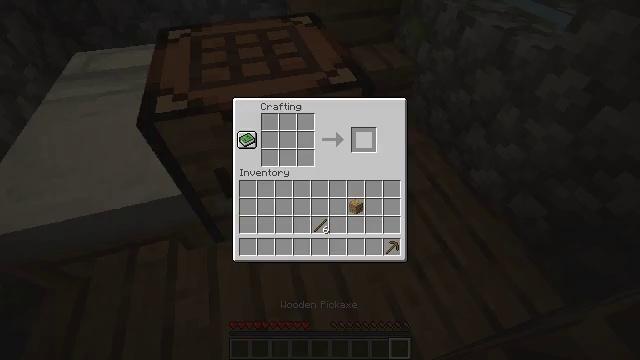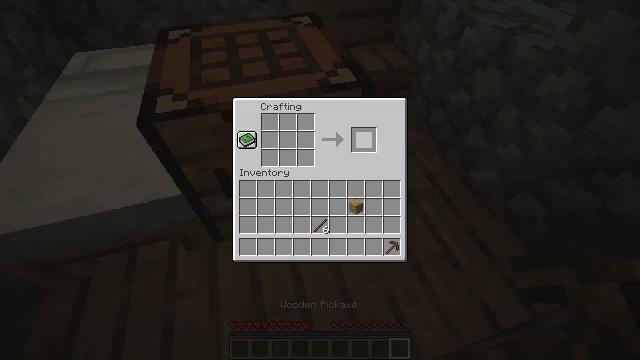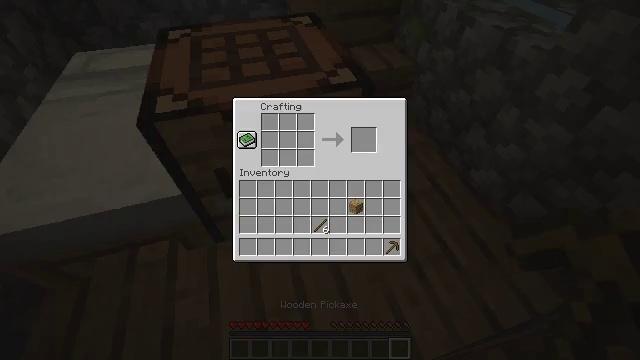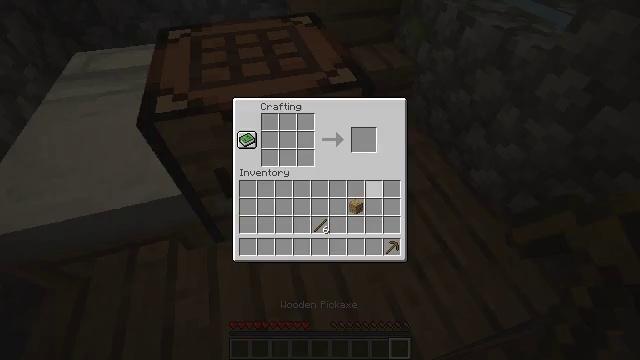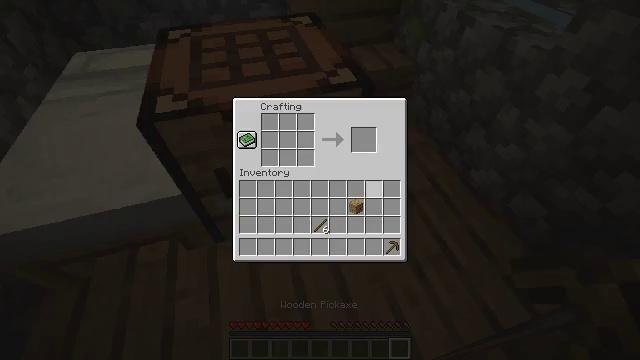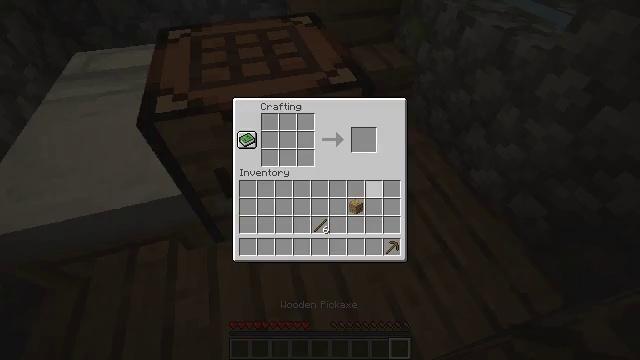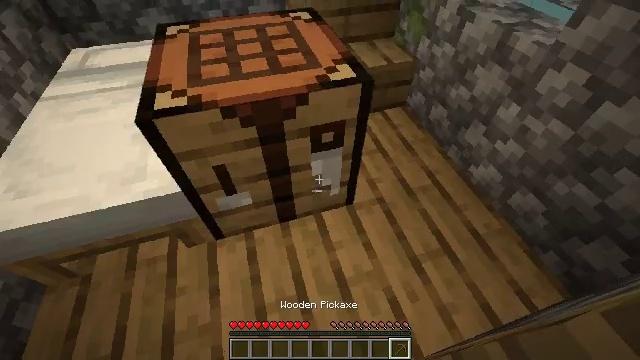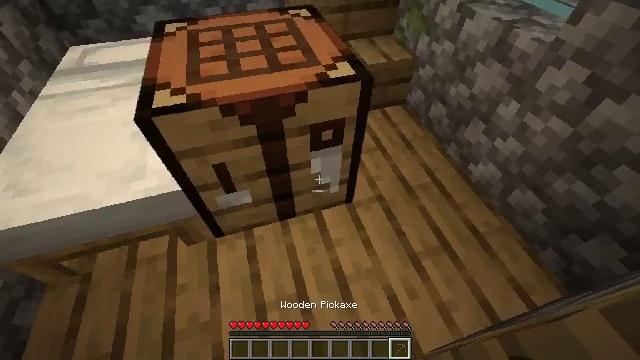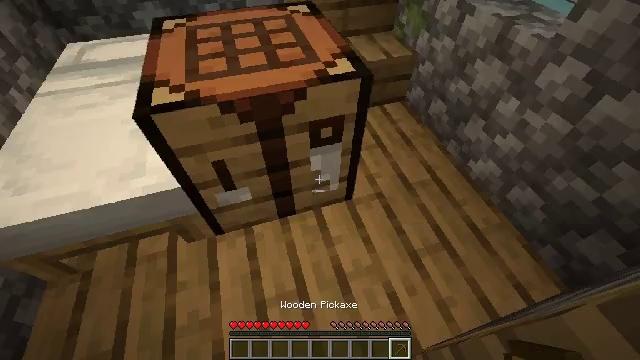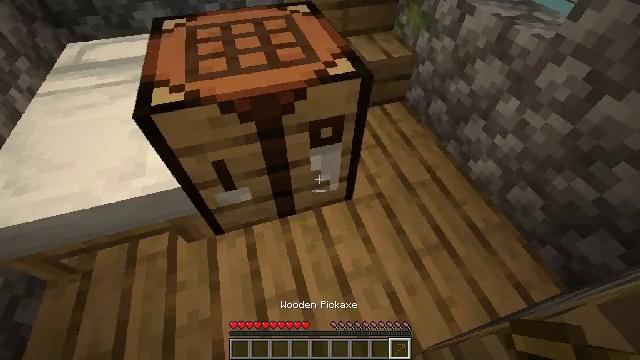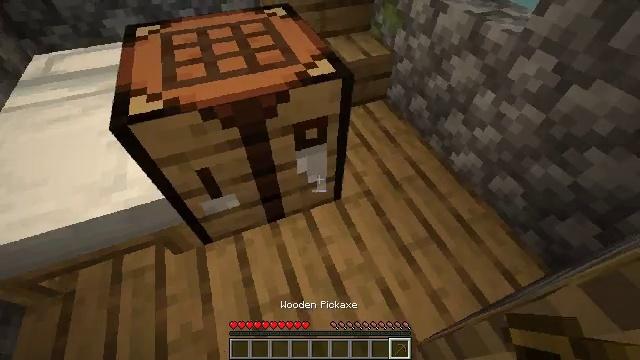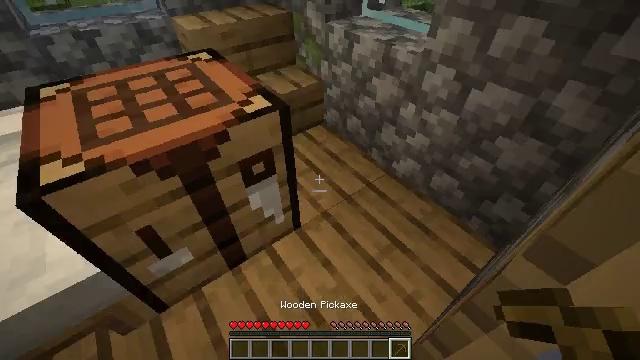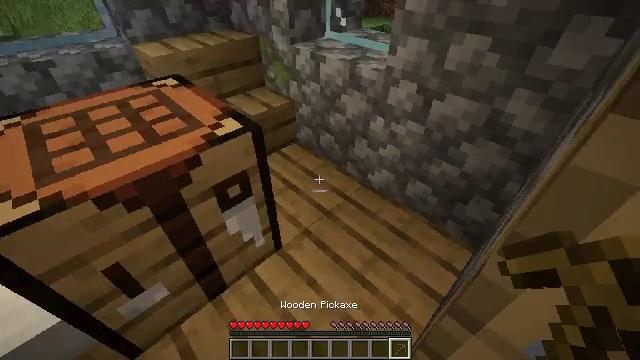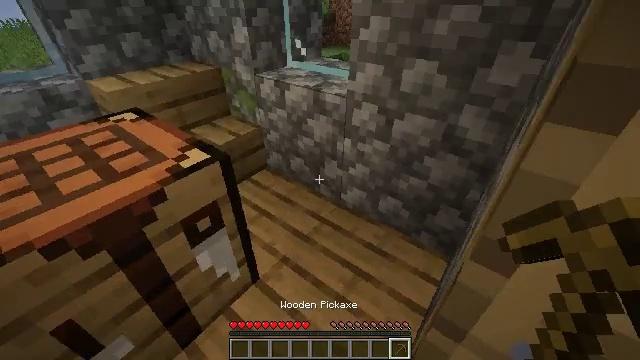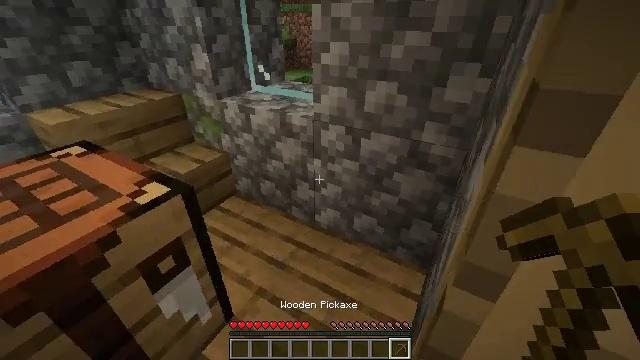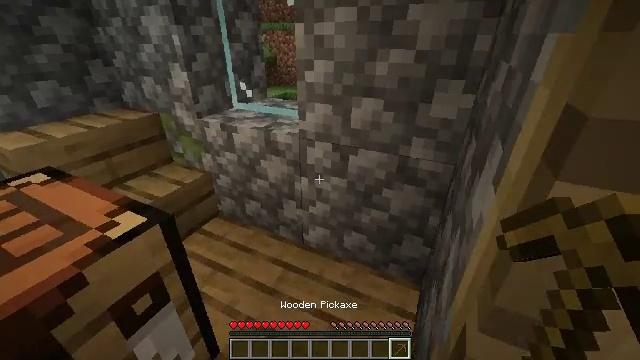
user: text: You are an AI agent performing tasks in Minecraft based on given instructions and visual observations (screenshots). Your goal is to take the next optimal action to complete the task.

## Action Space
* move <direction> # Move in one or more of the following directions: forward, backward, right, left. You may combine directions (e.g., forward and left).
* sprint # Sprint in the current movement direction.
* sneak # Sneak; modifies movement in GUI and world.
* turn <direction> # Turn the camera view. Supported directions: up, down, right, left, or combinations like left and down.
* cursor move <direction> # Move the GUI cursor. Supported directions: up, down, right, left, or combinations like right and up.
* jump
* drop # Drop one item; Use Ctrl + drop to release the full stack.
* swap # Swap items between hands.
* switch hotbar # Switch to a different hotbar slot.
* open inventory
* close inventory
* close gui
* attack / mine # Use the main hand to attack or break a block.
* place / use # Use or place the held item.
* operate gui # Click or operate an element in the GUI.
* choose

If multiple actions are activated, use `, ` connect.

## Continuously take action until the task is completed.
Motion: motion action
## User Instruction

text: Break the cobblestone to create a path.
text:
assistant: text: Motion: sneak, open gui
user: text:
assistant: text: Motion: sneak, cursor move down
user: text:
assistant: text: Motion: sneak, cursor move down
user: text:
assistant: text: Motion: no_op
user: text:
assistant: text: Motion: no_op
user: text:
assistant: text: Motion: no_op
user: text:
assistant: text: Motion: close gui
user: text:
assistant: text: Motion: open inventory
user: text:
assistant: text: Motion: no_op
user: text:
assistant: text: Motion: turn right
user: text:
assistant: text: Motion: turn right and up
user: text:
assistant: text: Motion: turn right and up
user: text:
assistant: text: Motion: turn right and up
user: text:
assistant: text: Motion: move forward, turn right and up
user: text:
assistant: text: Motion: move forward, turn right and up
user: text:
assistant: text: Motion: turn right, attack / mine
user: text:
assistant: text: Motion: attack / mine
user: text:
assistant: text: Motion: attack / mine
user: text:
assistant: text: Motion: turn right, attack / mine
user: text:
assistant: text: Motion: turn right, attack / mine
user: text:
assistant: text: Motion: turn right and up, attack / mine
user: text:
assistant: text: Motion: turn right and up, attack / mine
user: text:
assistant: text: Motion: turn up, attack / mine
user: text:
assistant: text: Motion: turn up, attack / mine
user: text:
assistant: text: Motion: attack / mine
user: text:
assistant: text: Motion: attack / mine
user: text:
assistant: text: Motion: attack / mine
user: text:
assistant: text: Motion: attack / mine
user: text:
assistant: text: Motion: move forward, attack / mine
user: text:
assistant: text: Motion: move forward, attack / mine